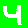
Digit: 4